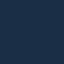
Label: SeaLake